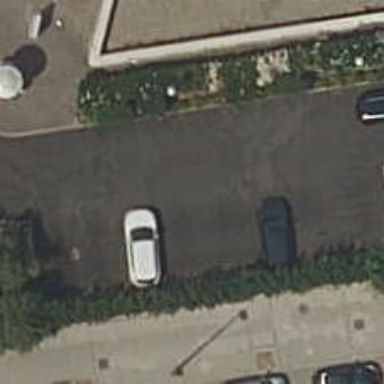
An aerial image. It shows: Parking area with surface.